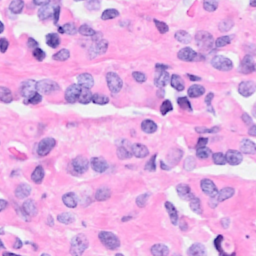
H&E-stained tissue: Breast